Question: I am using DOMPDF v.0.6.1 downloaded from <URL> to convert HTML to PDF file. I am facing fontdisplay issue with while adding my custom font in configuration. dompdf_font_family_cache.dist.php
I used <URL> .I have copied the fonts into respective folders.
But I see the fonts are not printing as it is.
'''
<p style="font-family: tamil-latha, verdana, sans-serif;" >tmilll</p>
'''

Both the values are not Same. There is some box is coming near the font and a dot on last character is missing..
Note: I have also added newly created font into
'''
'tamil-latha' =>
array (
'normal' => DOMPDF_FONT_DIR . 'latha',
'bold' => DOMPDF_FONT_DIR . 'latha',
'italic' => DOMPDF_FONT_DIR . 'latha',
'bold_italic' => DOMPDF_FONT_DIR . 'latha',
),
'''
I have raised the same question in github here : <URL>
use dompdf But there is no such version available here : <URL>
Help me if you are able to get v.0.6.2
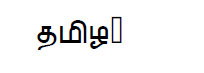
Answer: <URL> it appears to work well.

Here is the code for your sample, and the full source <URL>.
'''
<?php
header('Content-type: text/html; charset=UTF-8') ;//chrome
require_once('tcpdf.php');
// create new PDF document
$pdf = new TCPDF(PDF_PAGE_ORIENTATION, PDF_UNIT, PDF_PAGE_FORMAT, true, 'UTF-8', false);
$pdf->setFontSubsetting(true);
$pdf->SetFont('freeserif', '', 12);
$pdf->AddPage();
$utf8text = '
<html><head>
<meta http-equiv="Content-Type" content="text/html; charset=UTF-8" /></head><body>
<p>tmilll</p>
</body></html>';
$pdf->writeHTML($utf8text, true, 0, true, true);
$pdf->Output('example_008.pdf', 'I');
?>
'''